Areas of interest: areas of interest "Agricultural and Sideline Products Market"
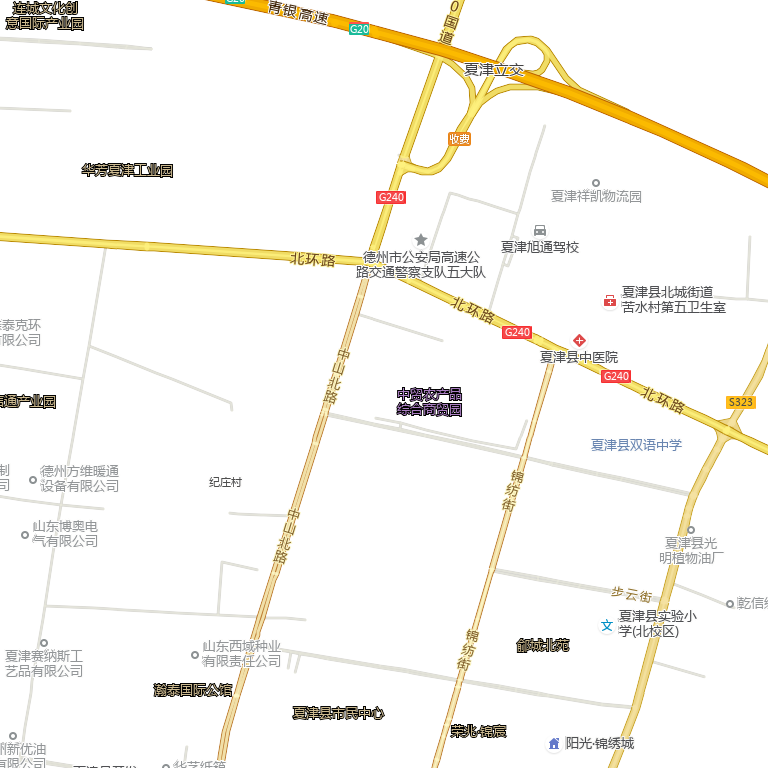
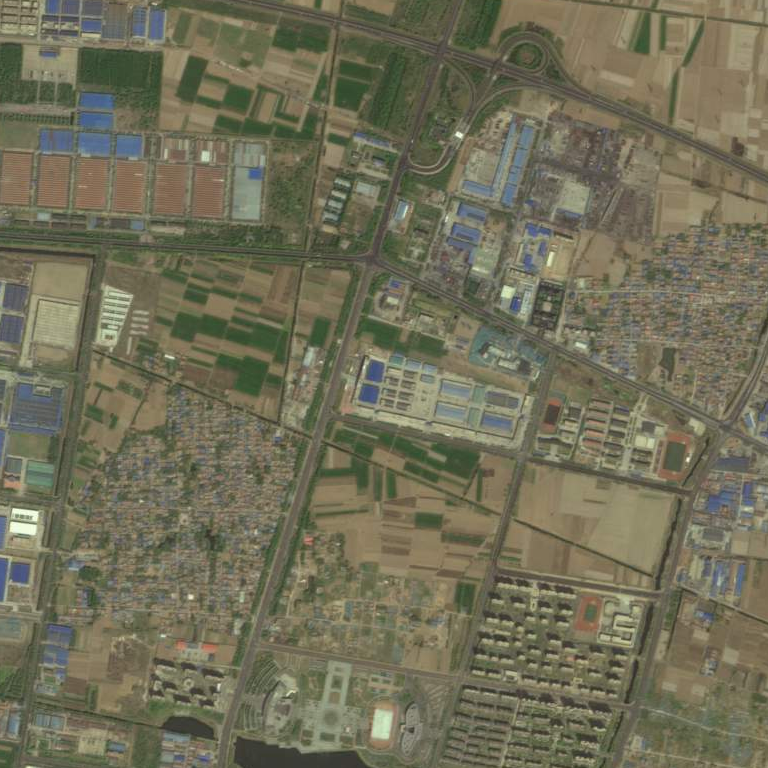